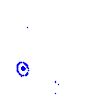
Particle: pion